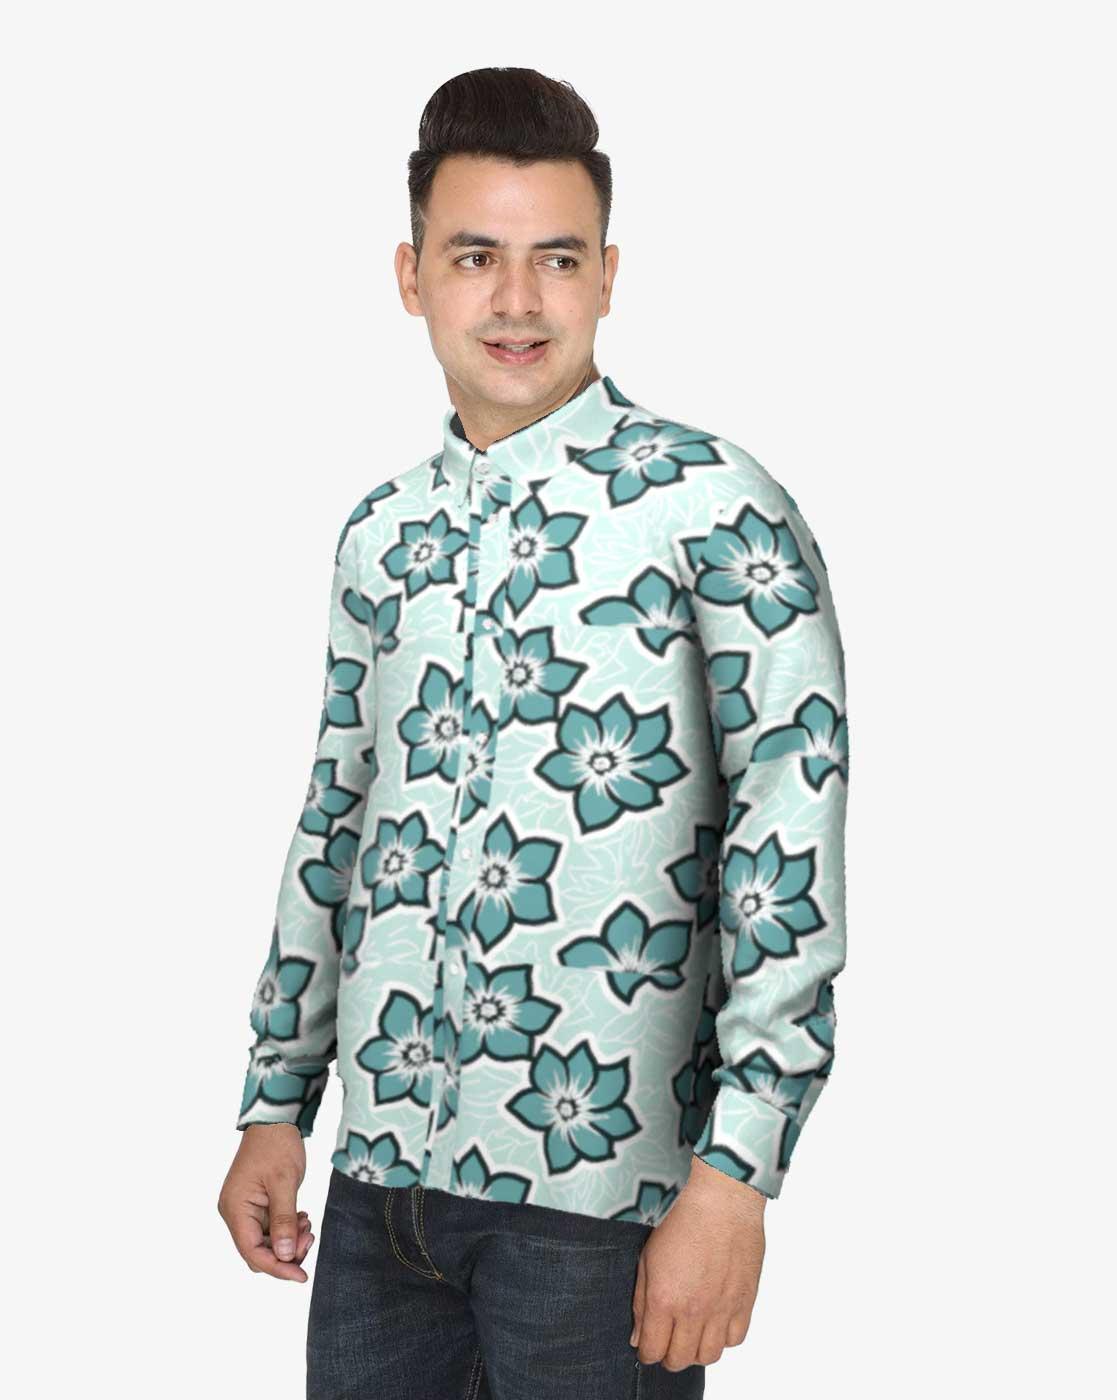
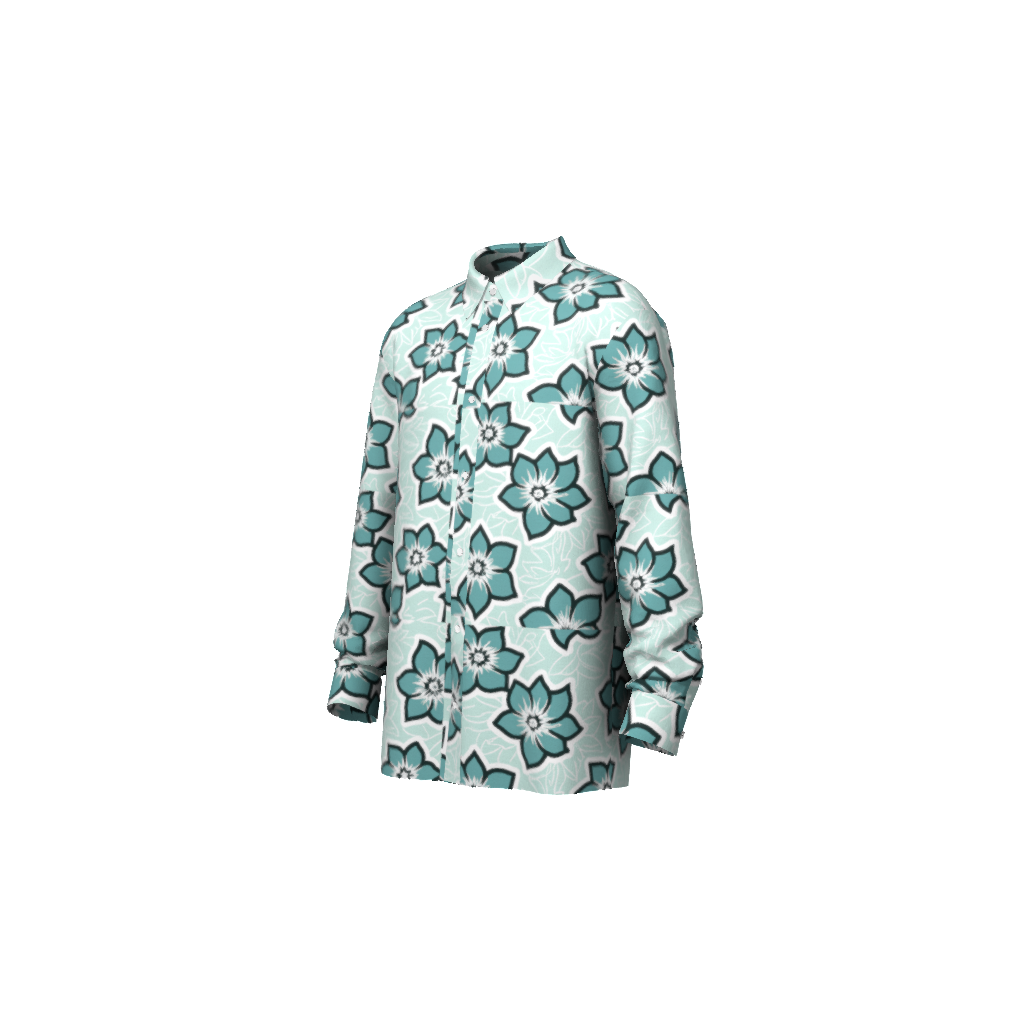
Clothing description: blue floral button up tee